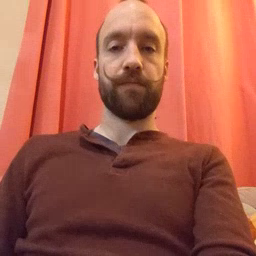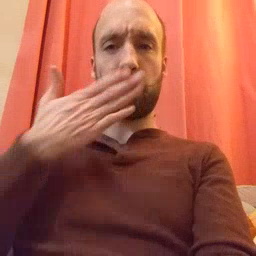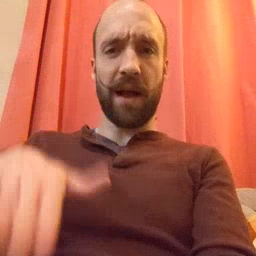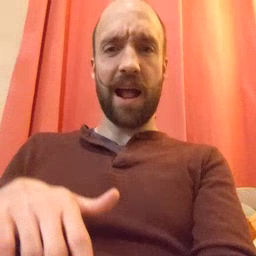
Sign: bad